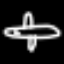
Label: airplane